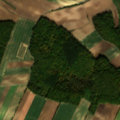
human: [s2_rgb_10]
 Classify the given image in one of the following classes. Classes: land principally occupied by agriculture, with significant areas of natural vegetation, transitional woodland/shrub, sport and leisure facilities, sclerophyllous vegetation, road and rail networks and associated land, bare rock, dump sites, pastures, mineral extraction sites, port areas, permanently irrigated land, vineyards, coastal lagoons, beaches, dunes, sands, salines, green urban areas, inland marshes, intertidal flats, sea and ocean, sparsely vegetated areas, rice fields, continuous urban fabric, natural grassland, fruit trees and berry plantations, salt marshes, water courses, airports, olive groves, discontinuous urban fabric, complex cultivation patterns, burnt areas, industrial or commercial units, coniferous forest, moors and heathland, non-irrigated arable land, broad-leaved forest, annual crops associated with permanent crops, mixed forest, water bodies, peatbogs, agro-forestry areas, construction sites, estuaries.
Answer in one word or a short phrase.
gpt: non-irrigated arable land, broad-leaved forest